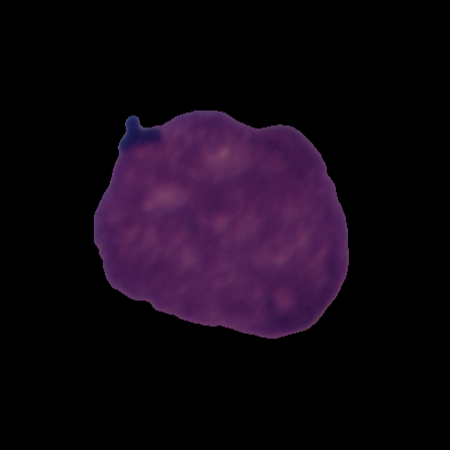
Label: cancer